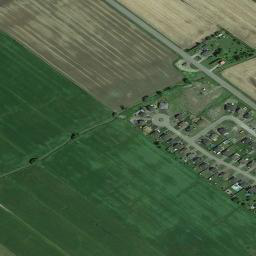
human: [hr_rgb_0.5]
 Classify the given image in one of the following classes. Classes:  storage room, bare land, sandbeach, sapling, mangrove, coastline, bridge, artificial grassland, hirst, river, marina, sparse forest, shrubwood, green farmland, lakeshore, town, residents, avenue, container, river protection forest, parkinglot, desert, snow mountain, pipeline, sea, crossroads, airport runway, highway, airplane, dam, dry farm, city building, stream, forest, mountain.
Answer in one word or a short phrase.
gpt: green farmland